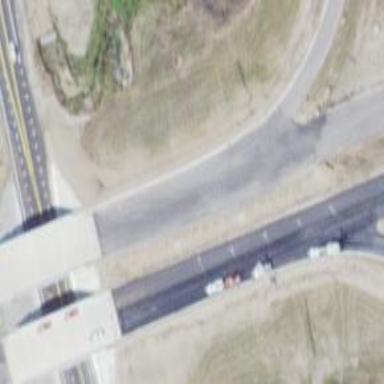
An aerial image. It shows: Asphalt motorway.